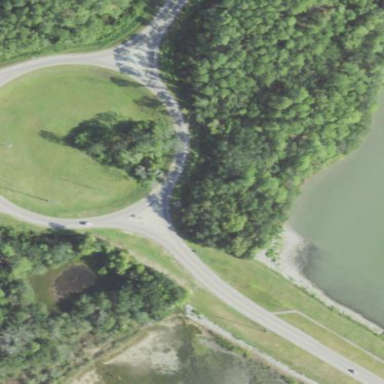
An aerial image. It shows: Roundabout at tertiary road junction.